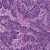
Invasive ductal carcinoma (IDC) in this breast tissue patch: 1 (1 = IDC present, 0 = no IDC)